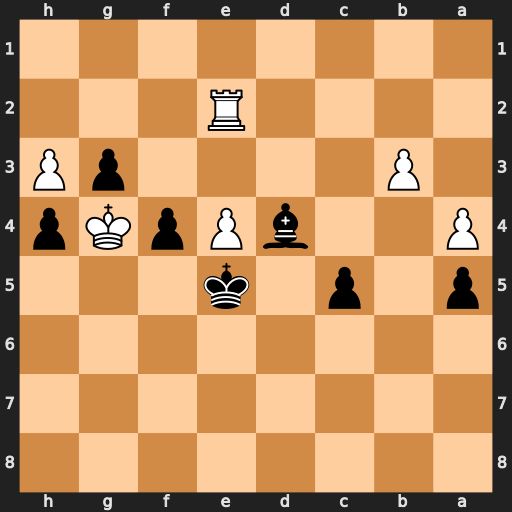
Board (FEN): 8/8/8/p1p1k3/P2bPpKp/1P4pP/4R3/8
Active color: b
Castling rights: -
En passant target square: -
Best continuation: g2 Rxg2 Kxe4 Kxh4 f3 Rg8 Ke3 Kg3 Be5+ Kg4 f2 Rf8 Ke2